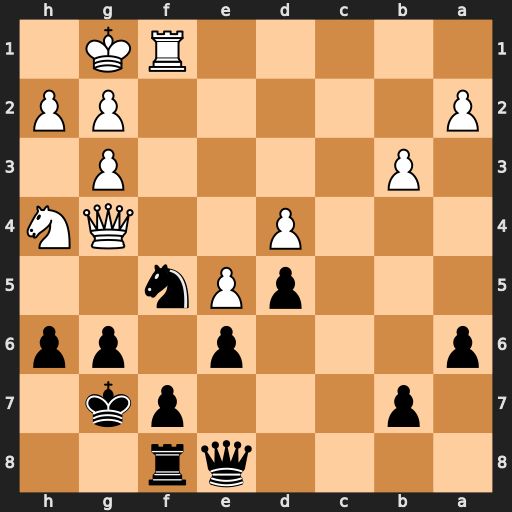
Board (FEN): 4qr2/1p3pk1/p3p1pp/3pPn2/3P2QN/1P4P1/P5PP/5RK1
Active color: b
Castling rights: -
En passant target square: -
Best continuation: Ne3 Qf3 Nxf1